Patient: sex F, age 54
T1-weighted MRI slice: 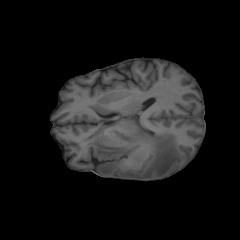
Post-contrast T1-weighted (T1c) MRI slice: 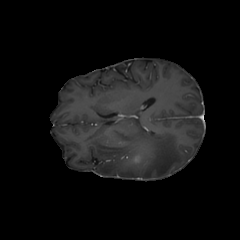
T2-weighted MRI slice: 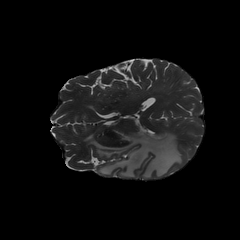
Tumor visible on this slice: yes
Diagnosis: Glioblastoma, IDH-wildtype
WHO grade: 4